Field crop: maize
Growth stage: 2
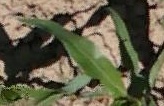
Species: maize